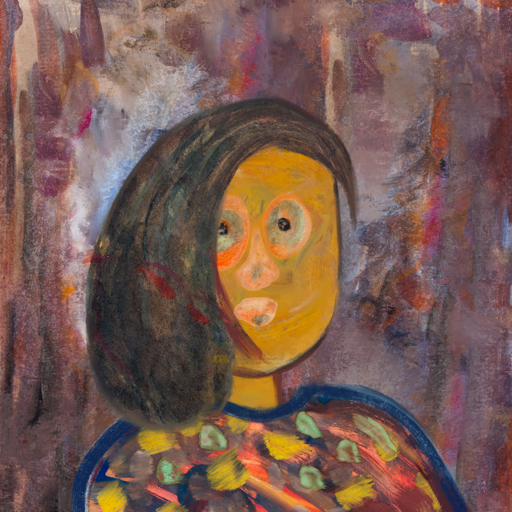
Background: Hypocrite, Head And Neck Front: After_Raid, Face Front: Childish, Bust: Mother_And_Son_Mother, Hair Front: Gypsy_Mother, Head Accessory: Blank, Second Necklace: Blank, Necklace: Blank, Baby: Blank